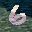
Label: 6